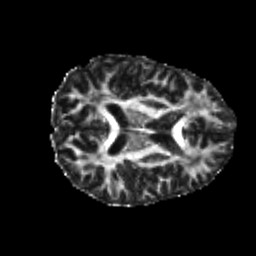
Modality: FA
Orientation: axial
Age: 22
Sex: male
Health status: healthy
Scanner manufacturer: philips
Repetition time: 7.386 s
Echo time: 0.08599 s